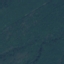
Land use / land cover: Forest